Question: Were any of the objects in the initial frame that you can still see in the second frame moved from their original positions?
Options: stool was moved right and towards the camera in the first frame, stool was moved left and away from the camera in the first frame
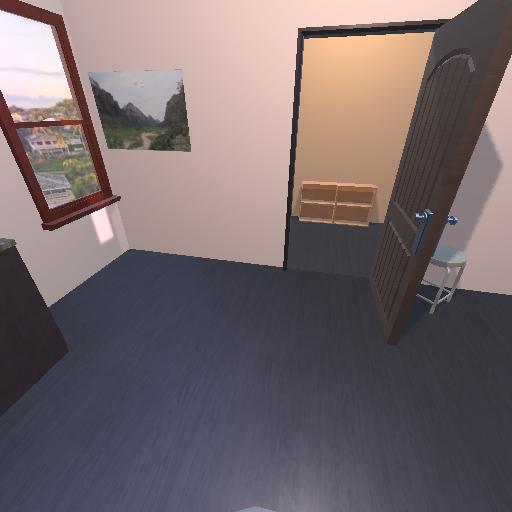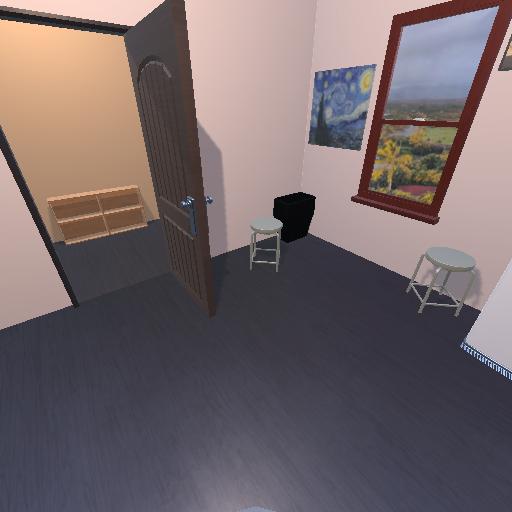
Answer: stool was moved right and towards the camera in the first frame